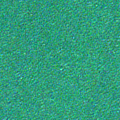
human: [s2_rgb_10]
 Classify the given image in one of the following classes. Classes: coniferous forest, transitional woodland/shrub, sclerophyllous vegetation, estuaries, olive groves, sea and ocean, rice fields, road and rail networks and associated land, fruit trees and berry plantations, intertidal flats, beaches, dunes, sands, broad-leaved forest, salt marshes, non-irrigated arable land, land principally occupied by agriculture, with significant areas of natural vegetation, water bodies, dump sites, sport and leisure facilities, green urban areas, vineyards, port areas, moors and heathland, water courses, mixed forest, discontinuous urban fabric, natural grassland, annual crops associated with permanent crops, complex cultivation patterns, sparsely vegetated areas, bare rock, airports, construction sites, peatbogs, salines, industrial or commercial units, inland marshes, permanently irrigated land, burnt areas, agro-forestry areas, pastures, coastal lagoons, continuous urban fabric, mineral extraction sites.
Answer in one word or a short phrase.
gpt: sea and ocean